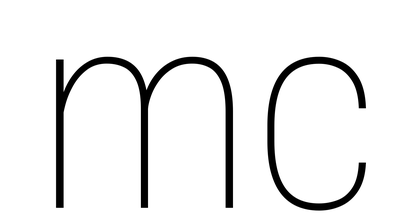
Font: Roboto_Condensed_Thin